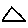
Label: triangle